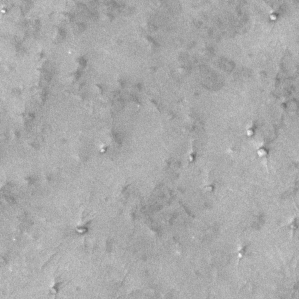
Label: frost